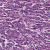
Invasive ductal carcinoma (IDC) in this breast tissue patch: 1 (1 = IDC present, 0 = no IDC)